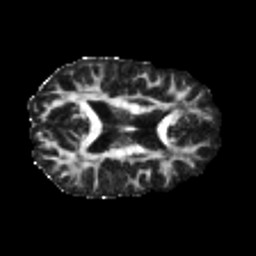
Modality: FA
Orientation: axial
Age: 24
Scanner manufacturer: philips
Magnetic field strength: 3 T
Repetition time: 8.6 s
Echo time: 0.127 s